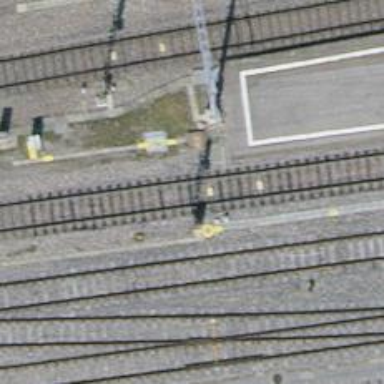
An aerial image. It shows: Railway signal.